Aerial crown-view tile of a tropical tree (Barro Colorado Island, Panama), acquired 20250512:
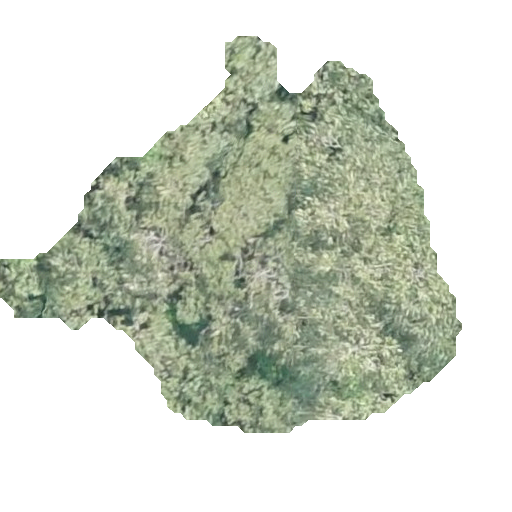
Species: Luehea seemannii
GBIF accepted scientific name: Luehea seemannii
Crown area: 159.484 m²